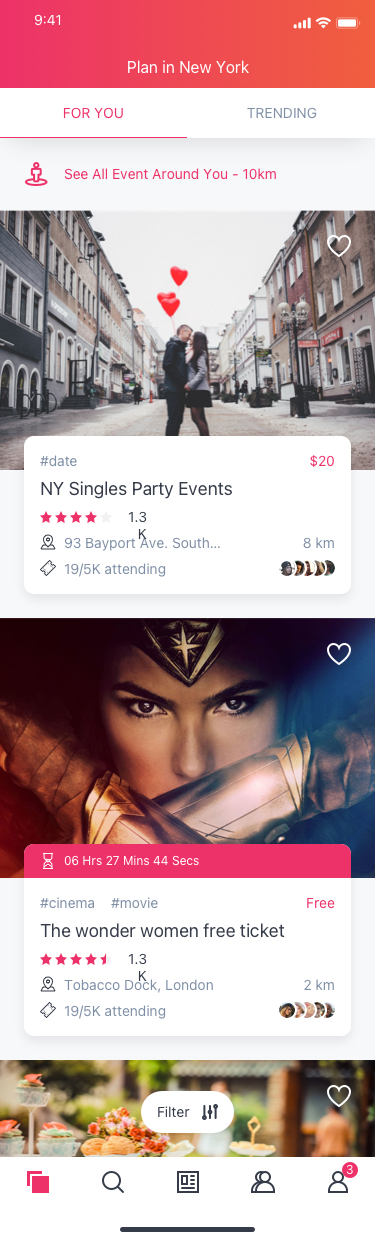
Text in this UI design:
19/5K attending
93 Bayport Ave. South…
8 km
1.3K
$20
New York Singles Party Events
#date
06 Hrs 27 Mins 44 Secs
19/5K attending
Tobacco Dock, London
2 km
1.3K
Free
The wonder women free ticket
#cinema
#movie
Filter
See All Event Around You - 10km
FOR YOU
TRENDING